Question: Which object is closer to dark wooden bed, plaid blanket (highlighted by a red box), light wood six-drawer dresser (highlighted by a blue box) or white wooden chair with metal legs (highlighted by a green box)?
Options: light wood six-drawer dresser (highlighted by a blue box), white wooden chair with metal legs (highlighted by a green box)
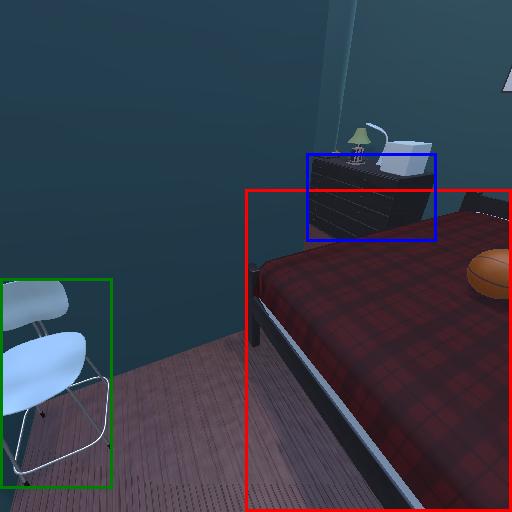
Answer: light wood six-drawer dresser (highlighted by a blue box)